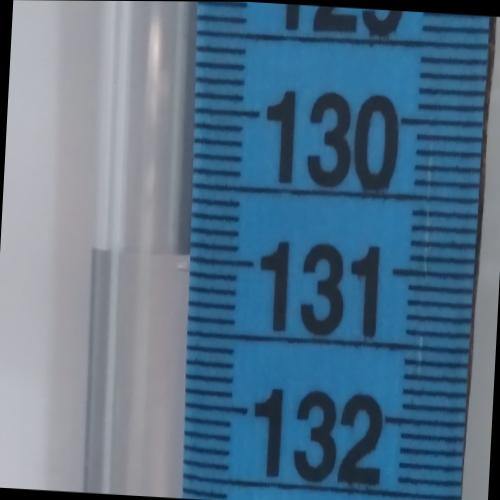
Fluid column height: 131.0 cm